Field crop: maize
Growth stage: 2
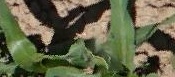
Species: maize